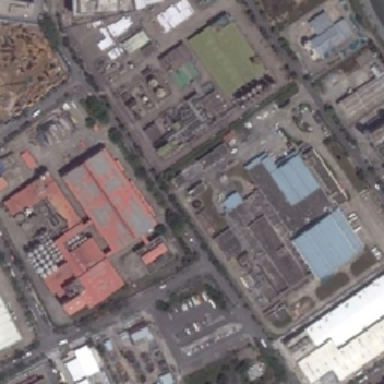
Industrial areas are divided into several regions .